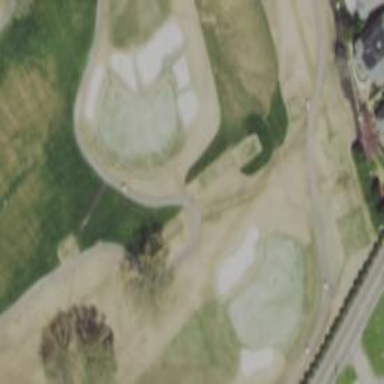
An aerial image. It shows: Serene golf path.